Field crop: maize
Growth stage: 2
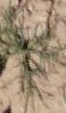
Species: salsola